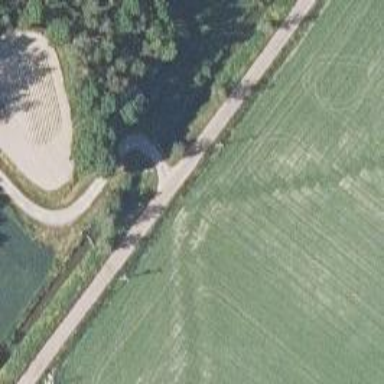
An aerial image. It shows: Culvert tunnel.